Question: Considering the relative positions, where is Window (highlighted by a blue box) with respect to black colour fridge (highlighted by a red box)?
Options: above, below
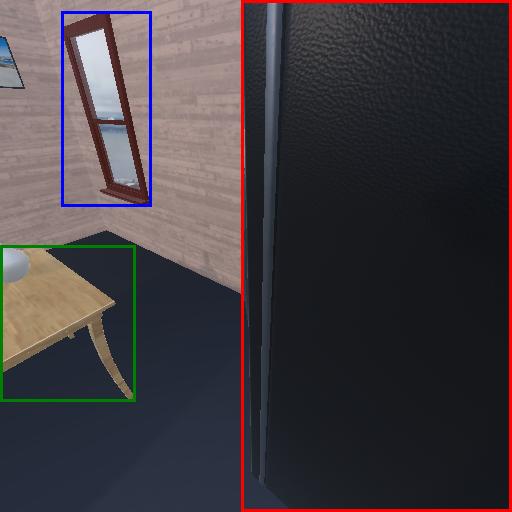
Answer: above